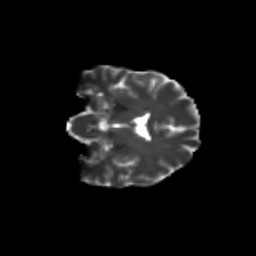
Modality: T2w
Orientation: coronal
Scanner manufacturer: siemens
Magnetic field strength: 3 T
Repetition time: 9.2 s
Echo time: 0.084 s